Question: I am working on one project in which i want to draw a angle line and at the end of line i have to put one angle character . but i don't want to use canvas because requirement is user can select any of those line by clicking on it . this might not possible through canvas . Give me some suggestion .
Actually I want to draw following image and Also can select one or multiple lines available in it .

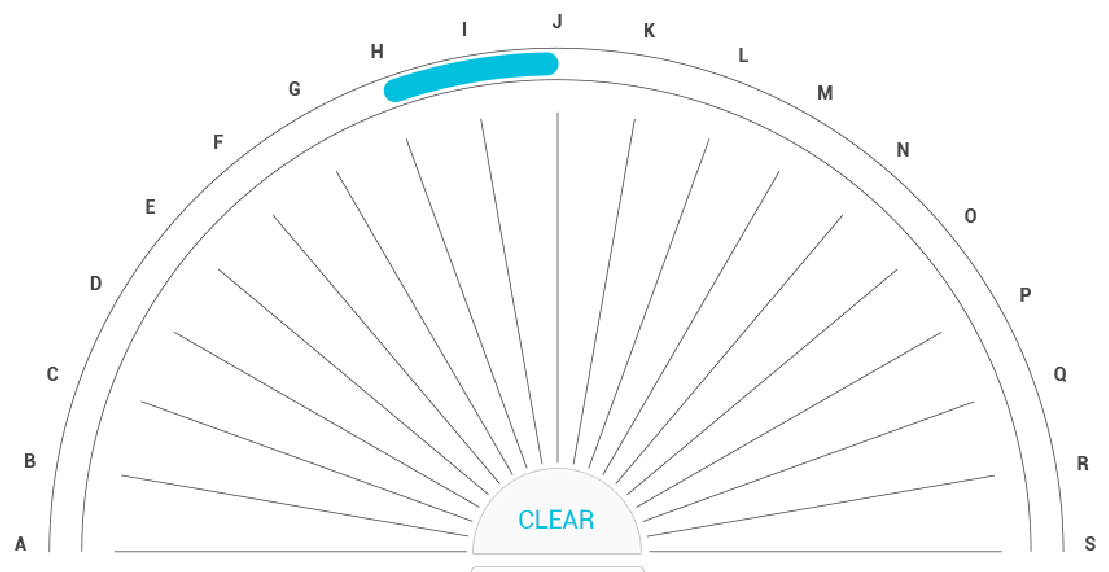
Answer: Try the css 'transform' property: <URL>